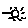
Label: sun